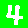
Digit: 4